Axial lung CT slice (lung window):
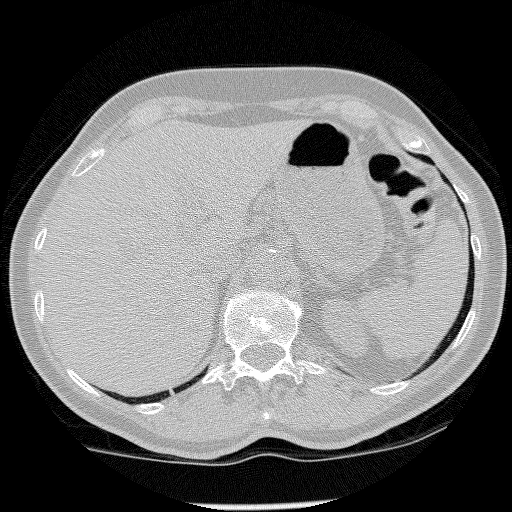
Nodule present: no